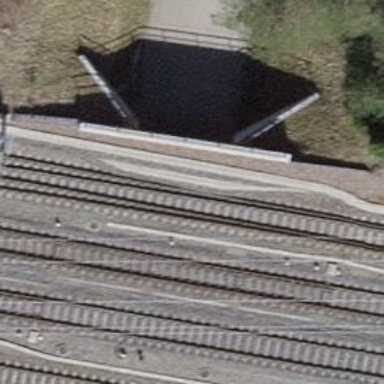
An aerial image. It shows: Single railway track with electrified contact line.